Question: I am trying to fetch image name stored in database and display it but it is not working? Can anyone please tell me what is wrong in below code:
'''
<p class="phase-title-en">
<?php
$title="SELECT DISTINCT record_step_one FROM phase_one_data";
$vartitle=$dbh->prepare($title);
$vartitle->execute();
$result= $vartitle->fetch();
?>
</p>
<?php foreach($result as $fn_title) {
echo "<p> '".$fn_title['record_step_one']."'</p>";
}
?>
'''
My database looks like this:-

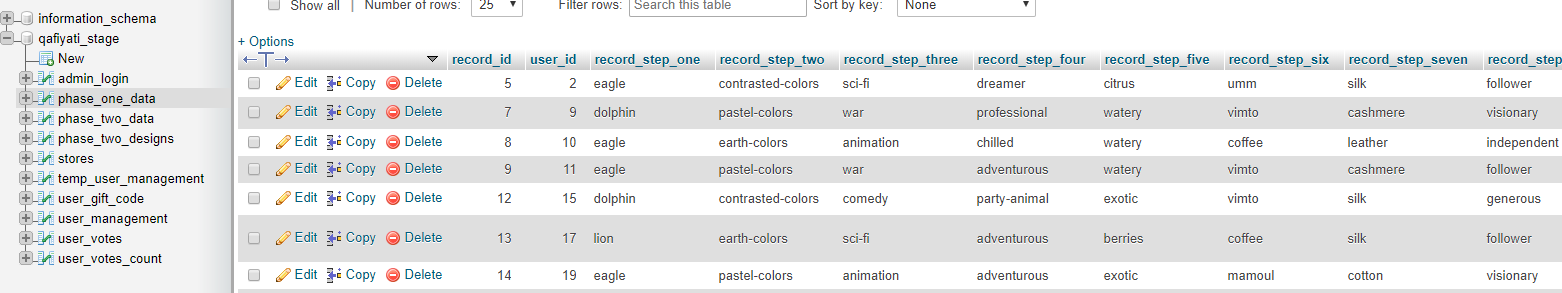
Answer: Your main problem is that you are using the PDO 'fetch()' method, which returns only the next row of the result set (in your case, the first row).
This way, when you do a 'foreach', you are actually iterating over the columns of your first row (and not over all the rows, as you intended).
So your code is probably throwing lots of error messages (actually E_NOTICES) telling you that you are trying to use a string as an array, because each of the values in the loop ('$fn_title') are strings containing the values for the first row (5, 2, eagle, etc).
: Sorry, but in my original reply I didn't notice the DISTINCT keyword in your query. So actually, the foreach would run only once, and the value would be the string 'eagle'. But still, the problem is the same, there is no index 'record_step_one' inside the string 'eagle'.
The first step towards your solution would be to replace 'fetch()' with 'fetchAll()', and check for any other errors that may arise (for instance, we can't see where '$dbh' is being instantiated in your code, which may or may not be a problem).